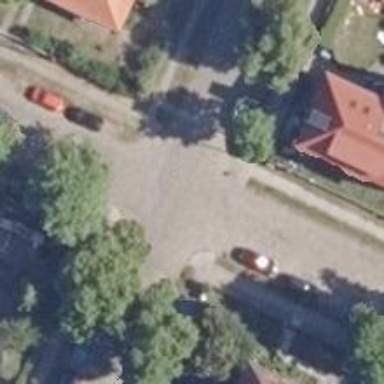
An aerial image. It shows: Residential road with sidewalks on both sides.